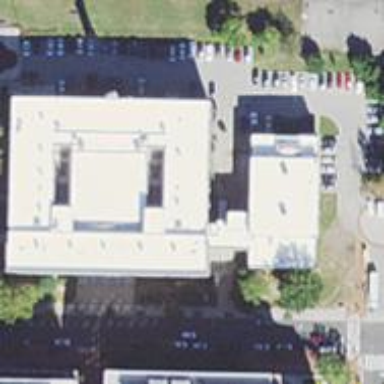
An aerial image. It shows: School.